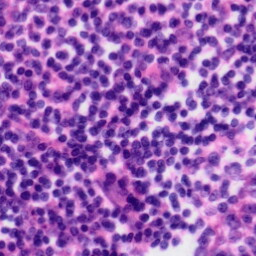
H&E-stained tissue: Tonsil